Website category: university
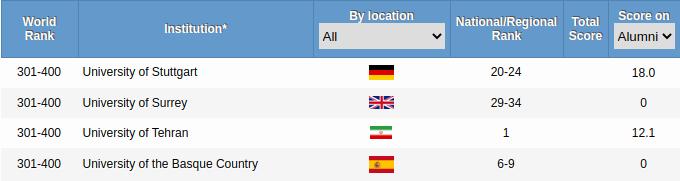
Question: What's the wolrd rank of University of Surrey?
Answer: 301-400

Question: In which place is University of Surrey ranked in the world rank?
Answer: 301-400

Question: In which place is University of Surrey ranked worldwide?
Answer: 301-400

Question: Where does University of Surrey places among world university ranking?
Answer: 301-400

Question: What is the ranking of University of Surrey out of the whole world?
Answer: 301-400

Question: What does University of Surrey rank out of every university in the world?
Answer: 301-400

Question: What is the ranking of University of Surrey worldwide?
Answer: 301-400

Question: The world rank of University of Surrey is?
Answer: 301-400

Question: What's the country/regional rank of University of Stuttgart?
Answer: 20-24

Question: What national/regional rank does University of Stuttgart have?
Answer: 20-24

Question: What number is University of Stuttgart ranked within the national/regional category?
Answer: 20-24

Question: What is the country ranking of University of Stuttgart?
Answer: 20-24

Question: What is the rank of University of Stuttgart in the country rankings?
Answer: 20-24

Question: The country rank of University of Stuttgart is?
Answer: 20-24

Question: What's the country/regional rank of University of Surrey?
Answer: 29-34

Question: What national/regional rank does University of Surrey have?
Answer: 29-34

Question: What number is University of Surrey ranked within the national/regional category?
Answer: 29-34

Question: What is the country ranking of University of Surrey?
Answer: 29-34

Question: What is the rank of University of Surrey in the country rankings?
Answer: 29-34

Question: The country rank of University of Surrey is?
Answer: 29-34

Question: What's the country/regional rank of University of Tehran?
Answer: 1

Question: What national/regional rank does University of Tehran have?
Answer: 1

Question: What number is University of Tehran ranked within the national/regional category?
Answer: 1

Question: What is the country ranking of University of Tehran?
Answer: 1

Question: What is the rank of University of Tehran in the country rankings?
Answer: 1

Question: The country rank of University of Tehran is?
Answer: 1

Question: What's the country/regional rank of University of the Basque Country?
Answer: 6-9

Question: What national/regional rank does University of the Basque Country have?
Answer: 6-9

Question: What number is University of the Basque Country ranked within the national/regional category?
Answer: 6-9

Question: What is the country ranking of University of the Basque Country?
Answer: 6-9

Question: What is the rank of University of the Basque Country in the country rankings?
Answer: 6-9

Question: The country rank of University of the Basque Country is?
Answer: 6-9

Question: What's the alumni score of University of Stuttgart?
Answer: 18.0

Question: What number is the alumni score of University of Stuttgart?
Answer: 18.0

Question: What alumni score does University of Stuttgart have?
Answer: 18.0

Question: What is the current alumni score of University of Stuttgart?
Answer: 18.0

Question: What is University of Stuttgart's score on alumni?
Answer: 18.0

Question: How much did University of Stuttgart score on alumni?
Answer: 18.0

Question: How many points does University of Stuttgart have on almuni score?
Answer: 18.0

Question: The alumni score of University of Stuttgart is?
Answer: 18.0

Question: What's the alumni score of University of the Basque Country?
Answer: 0

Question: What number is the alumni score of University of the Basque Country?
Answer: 0

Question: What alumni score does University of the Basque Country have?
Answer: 0

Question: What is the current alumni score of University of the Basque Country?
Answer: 0

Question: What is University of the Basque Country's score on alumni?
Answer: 0

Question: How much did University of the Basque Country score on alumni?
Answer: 0

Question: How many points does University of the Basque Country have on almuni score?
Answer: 0

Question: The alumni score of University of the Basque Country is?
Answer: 0

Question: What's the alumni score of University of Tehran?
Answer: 12.1

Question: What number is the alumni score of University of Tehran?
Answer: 12.1

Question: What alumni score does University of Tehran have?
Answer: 12.1

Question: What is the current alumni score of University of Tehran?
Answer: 12.1

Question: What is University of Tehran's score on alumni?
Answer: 12.1

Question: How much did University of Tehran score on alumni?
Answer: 12.1

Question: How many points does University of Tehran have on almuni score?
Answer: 12.1

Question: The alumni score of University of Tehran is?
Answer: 12.1

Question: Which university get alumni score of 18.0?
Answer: University of Stuttgart

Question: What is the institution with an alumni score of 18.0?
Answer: University of Stuttgart

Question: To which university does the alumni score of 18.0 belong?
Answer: University of Stuttgart

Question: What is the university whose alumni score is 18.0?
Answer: University of Stuttgart

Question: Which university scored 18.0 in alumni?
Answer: University of Stuttgart

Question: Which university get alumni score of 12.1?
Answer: University of Tehran

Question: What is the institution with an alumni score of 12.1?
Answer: University of Tehran

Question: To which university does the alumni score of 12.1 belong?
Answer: University of Tehran